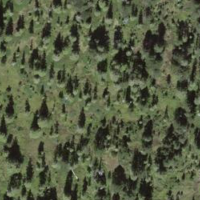
EUNIS habitat code: 44
Species observed at this site:
Vaccinium myrtillus